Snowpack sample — Buffalo Mountain, Silverthorne, Colorado, USA (1/25/25, 10:11 AM MST)
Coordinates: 39.6222, -106.1139
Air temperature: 22 °F
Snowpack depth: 110 cm
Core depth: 30 cm
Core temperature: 42.8 °F
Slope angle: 12°, slope face: 102°
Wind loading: high
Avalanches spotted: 0
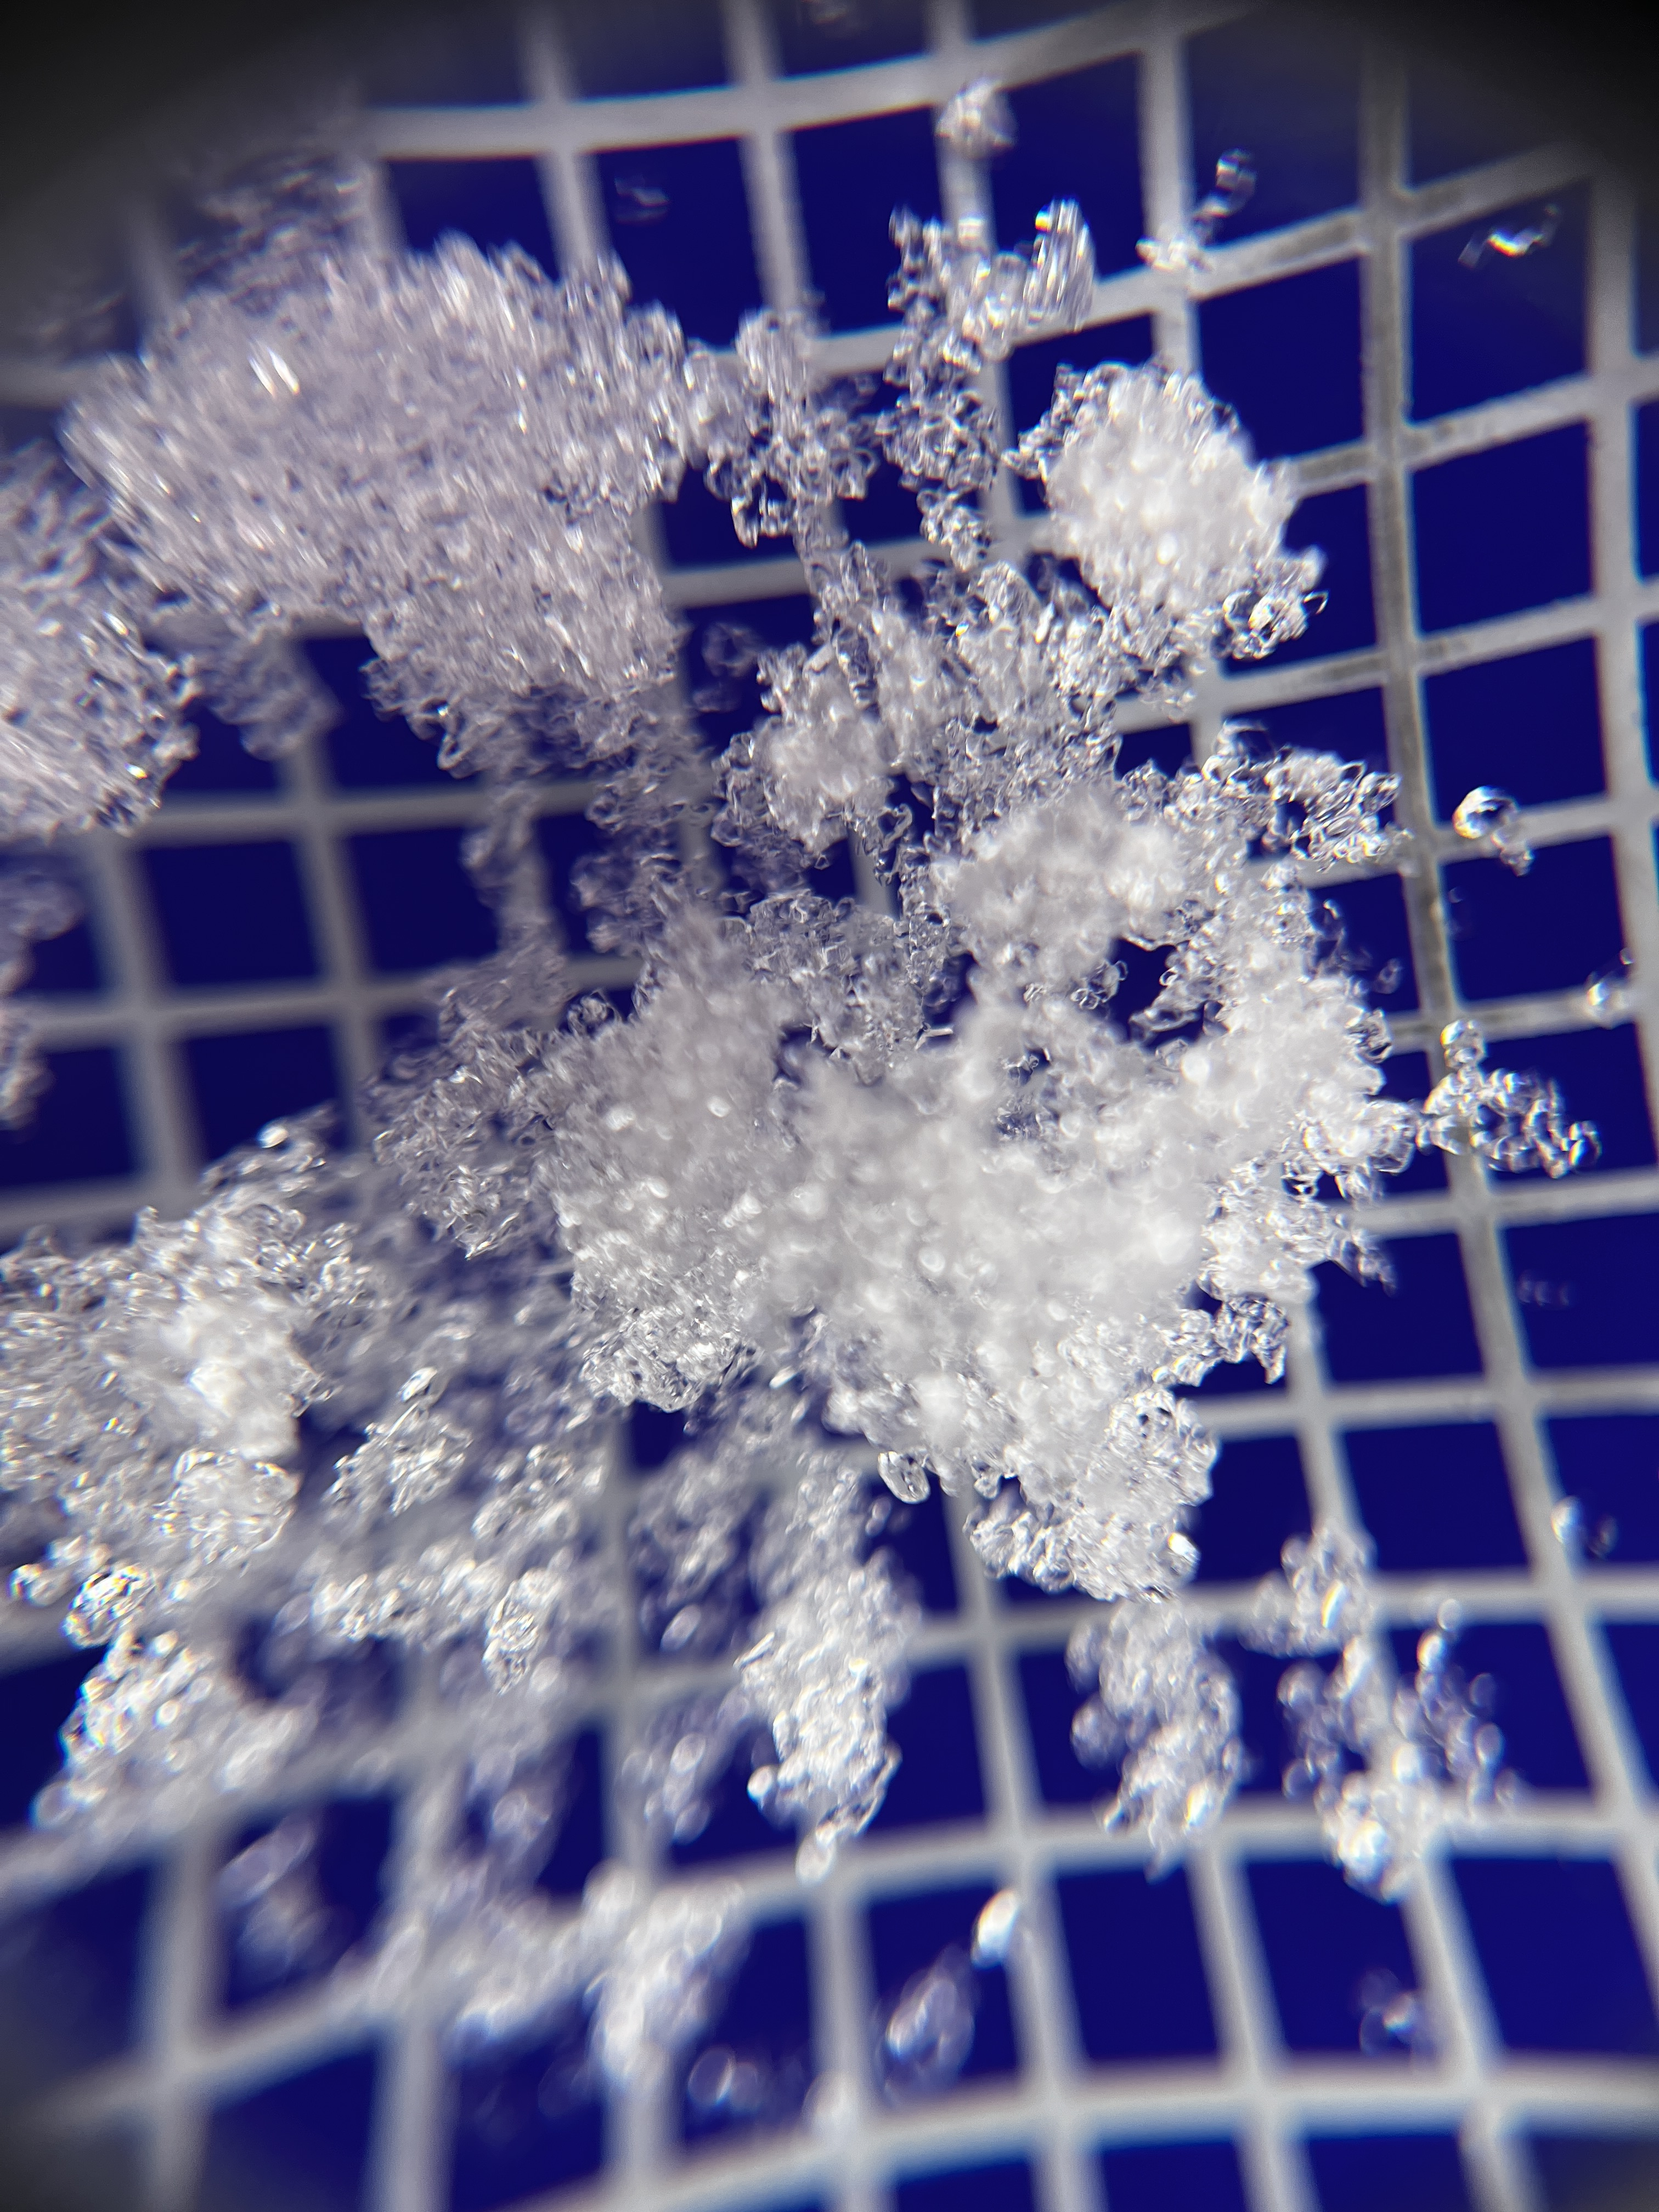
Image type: magnified_profile
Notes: No avalanches nearby, collected on the outskirts of a fire break 15 meters from the treeline, on way to Buffalo and Red Mountain